Question: On this screenshot:

I am looking for the solution to make the UI more decent. I like the blue line for the input box but it only show either User Name or Password only. What is the simplest way to let the 2 blue line appear below User Name and Password in order?
Cheers
Here's what i have tried so far
'''
<RelativeLayout xmlns:android="http://schemas.android.com/apk/res/android"
xmlns:tools="http://schemas.android.com/tools"
android:layout_width="fill_parent"
android:layout_height="fill_parent"
android:background="@color/myBackground"
tools:context=".MainActivity" >
<ImageView
android:id="@+id/imageView1"
android:layout_width="wrap_content"
android:layout_height="wrap_content"
android:layout_centerHorizontal="true"
android:layout_marginTop="20dp"
android:src="@drawable/voicemeno" />
<TextView
android:id="@+id/userName"
android:layout_width="wrap_content"
android:layout_height="wrap_content"
android:layout_centerHorizontal="true"
android:layout_marginTop="40dp"
android:layout_below="@+id/imageView1"
android:text="User Name"
android:textAppearance="?android:attr/textAppearanceMedium"
android:textColor="@color/myText" />
<EditText
android:id="@+id/userNameInput"
android:layout_width="wrap_content"
android:layout_height="wrap_content"
android:layout_centerHorizontal="true"
android:layout_marginTop="5dp"
android:layout_below="@+id/userName"
android:ems="10"
android:inputType="textPersonName"
android:textColor="@color/myText"
android:textCursorDrawable="@null" >
</EditText>
<TextView
android:id="@+id/password"
android:layout_width="wrap_content"
android:layout_height="wrap_content"
android:layout_centerHorizontal="true"
android:layout_marginTop="40dp"
android:layout_below="@+id/userNameInput"
android:text="Password"
android:textAppearance="?android:attr/textAppearanceMedium"
android:textColor="@color/myText" />
<EditText
android:id="@+id/passwordInput"
android:layout_width="wrap_content"
android:layout_height="wrap_content"
android:layout_centerHorizontal="true"
android:layout_marginTop="5dp"
android:layout_below="@+id/password"
android:ems="10"
android:inputType="textPassword"
android:textColor="@color/myText"
android:textCursorDrawable="@null" >
</EditText>
</RelativeLayout>
'''
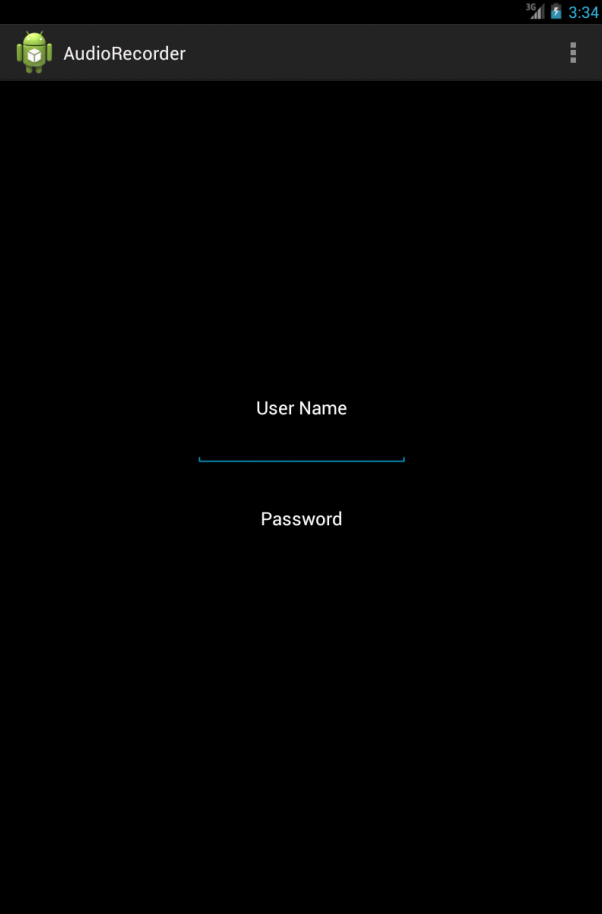
Answer: '''
<RelativeLayout xmlns:android="http://schemas.android.com/apk/res/android"
xmlns:tools="http://schemas.android.com/tools"
android:layout_width="fill_parent"
android:layout_height="fill_parent"
android:background="@color/myBackground"
tools:context=".MainActivity"
android:selectAllOnFocus="true">
<ImageView
android:id="@+id/imageView1"
android:layout_width="wrap_content"
android:layout_height="wrap_content"
android:layout_centerHorizontal="true"
android:layout_marginTop="20dp"
android:src="@drawable/voicemeno" />
<TextView
android:id="@+id/userName"
android:layout_width="wrap_content"
android:layout_height="wrap_content"
android:layout_centerHorizontal="true"
android:layout_marginTop="40dp"
android:layout_below="@+id/imageView1"
android:text="User Name"
android:textAppearance="?android:attr/textAppearanceMedium"
android:textColor="@color/myText" />
<EditText
android:id="@+id/userNameInput"
android:layout_width="wrap_content"
android:layout_height="wrap_content"
android:layout_centerHorizontal="true"
android:layout_marginTop="5dp"
android:layout_below="@+id/userName"
android:ems="10"
android:inputType="textPersonName"
android:textColor="@color/myText"
android:textCursorDrawable="@null" >
</EditText>
<TextView
android:id="@+id/password"
android:layout_width="wrap_content"
android:layout_height="wrap_content"
android:layout_centerHorizontal="true"
android:layout_marginTop="40dp"
android:layout_below="@+id/userNameInput"
android:text="Password"
android:textAppearance="?android:attr/textAppearanceMedium"
android:textColor="@color/myText" />
<EditText
android:id="@+id/passwordInput"
android:layout_width="wrap_content"
android:layout_height="wrap_content"
android:layout_centerHorizontal="true"
android:layout_marginTop="5dp"
android:layout_below="@+id/password"
android:ems="10"
android:inputType="textPassword"
android:textColor="@color/myText"
android:textCursorDrawable="@null" >
</EditText>
</RelativeLayout>
'''